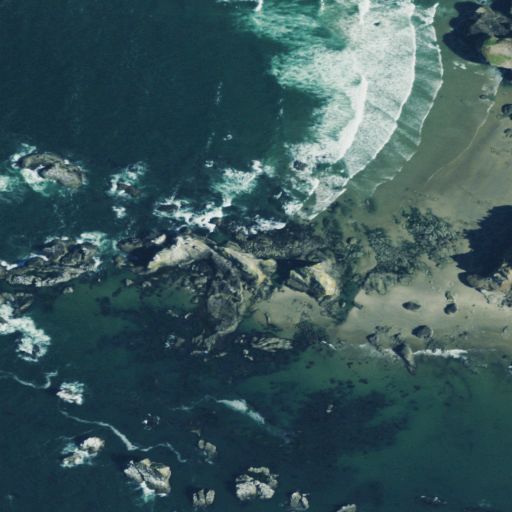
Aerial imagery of cape in Oregon named Ecola Point containing open water and barren land